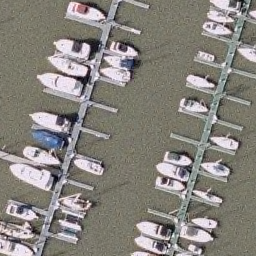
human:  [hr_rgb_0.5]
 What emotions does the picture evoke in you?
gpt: harbor